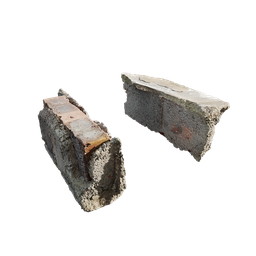
Label: architecture